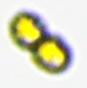
Label: Margalefidinium